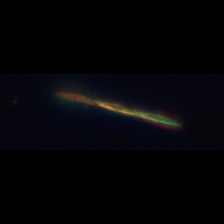
Taxon: Psuedo-nitzschia
Group: Diatoms